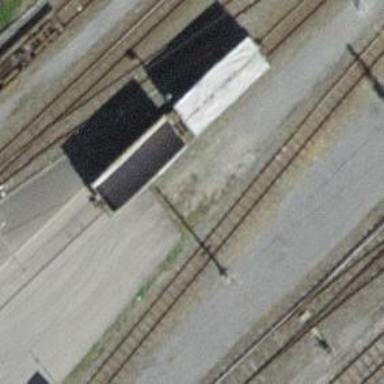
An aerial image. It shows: Narrow gauge railway siding with one track. The railway line is electrified with contact line.